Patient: sex M, age 69
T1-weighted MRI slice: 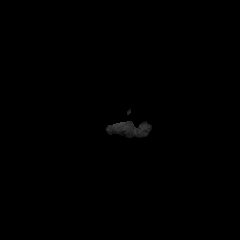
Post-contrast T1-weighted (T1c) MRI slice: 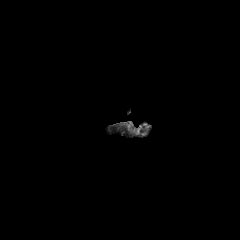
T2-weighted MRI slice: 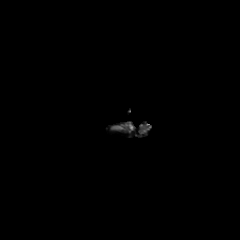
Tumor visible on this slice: no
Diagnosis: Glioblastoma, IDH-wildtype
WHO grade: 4